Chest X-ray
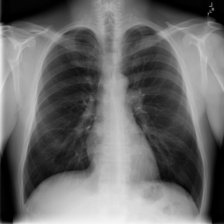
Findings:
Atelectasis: negative
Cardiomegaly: negative
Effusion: negative
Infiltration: negative
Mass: negative
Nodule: negative
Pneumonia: negative
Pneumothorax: negative
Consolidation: negative
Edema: negative
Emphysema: negative
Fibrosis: negative
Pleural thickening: negative
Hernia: negative